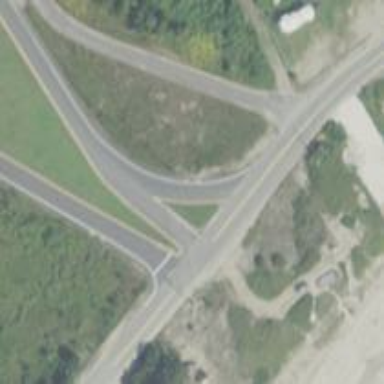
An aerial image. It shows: Secondary link road with asphalt surface.